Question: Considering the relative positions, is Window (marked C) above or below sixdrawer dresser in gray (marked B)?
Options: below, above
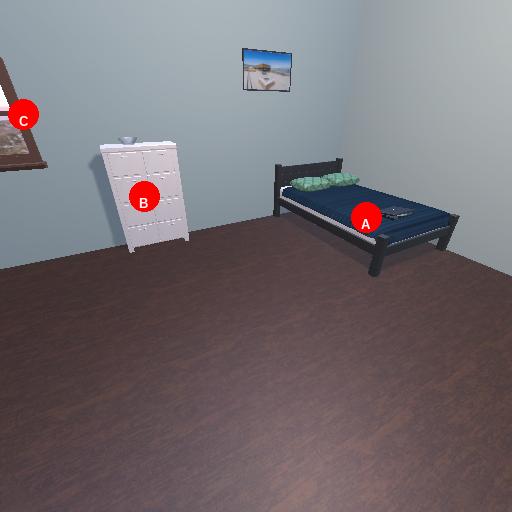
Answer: below